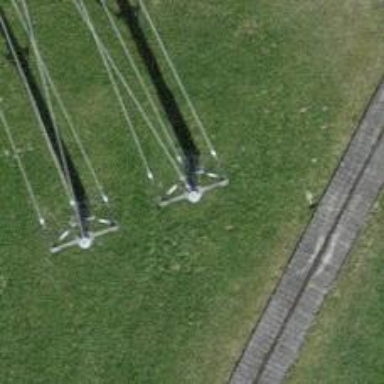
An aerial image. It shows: Power pole.